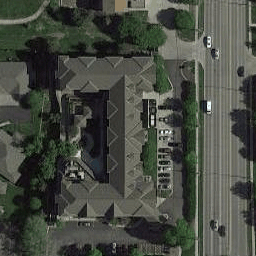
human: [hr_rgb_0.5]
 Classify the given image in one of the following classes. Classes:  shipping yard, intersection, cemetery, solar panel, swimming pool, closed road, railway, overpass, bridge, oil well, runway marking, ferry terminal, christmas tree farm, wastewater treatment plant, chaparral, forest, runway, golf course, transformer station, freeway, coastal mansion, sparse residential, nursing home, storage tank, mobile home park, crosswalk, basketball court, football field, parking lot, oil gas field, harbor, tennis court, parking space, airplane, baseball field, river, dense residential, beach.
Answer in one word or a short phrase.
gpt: nursing home